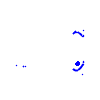
Particle: electron